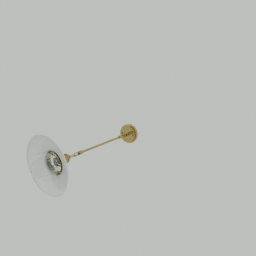
Label: lighting